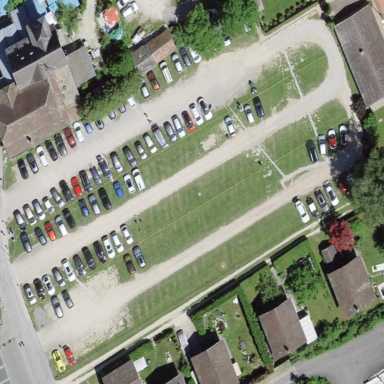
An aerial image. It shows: Parking area covered with grass.